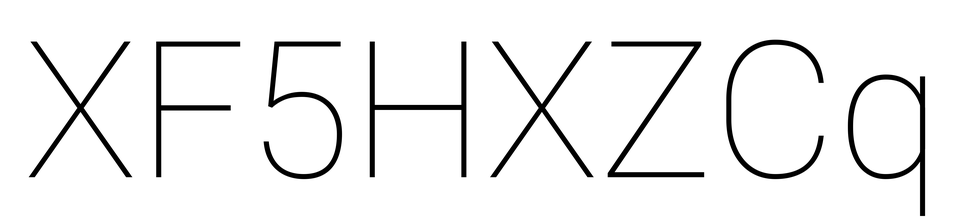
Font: Roboto_Thin